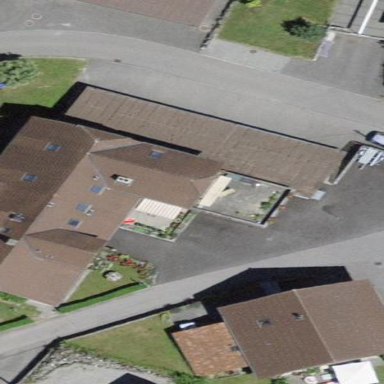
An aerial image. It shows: Residential building.